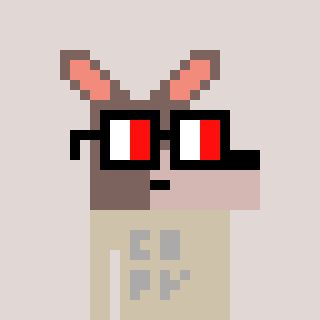
a pixel art character with square glasses with black frames and red eyes, a kangaroo-shaped head and a bege-colored body on a warm background